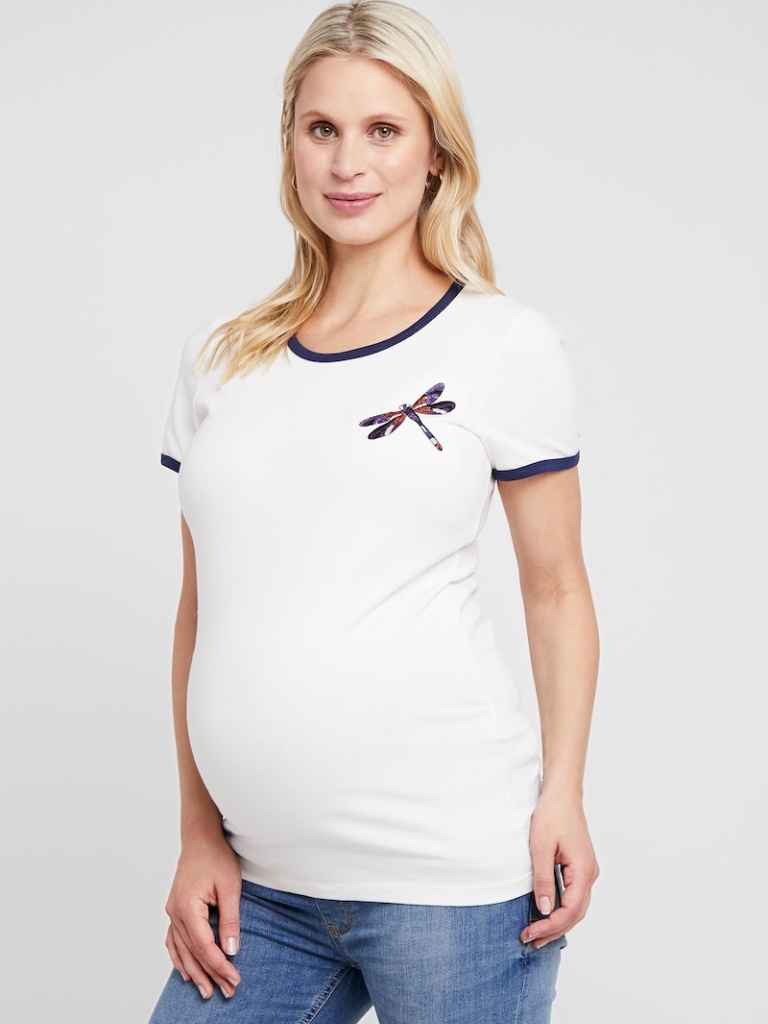
cotton fitted short sleeve hip length Untucked crew t-shirt